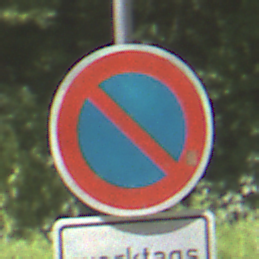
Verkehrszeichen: EingeschraenktesHalteverbot
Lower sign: ZeitangabenMitBeschraenkungAufWochentage1
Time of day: Midday
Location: Outdoor (RoadRail)
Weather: Clear
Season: NotSpecified
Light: Natural